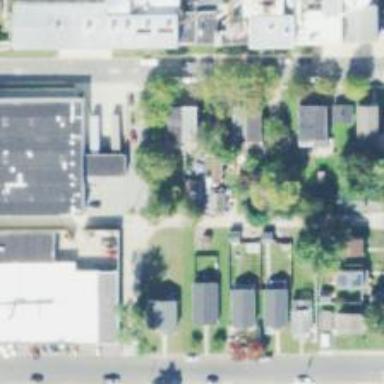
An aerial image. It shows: Alleyway designated as service road.